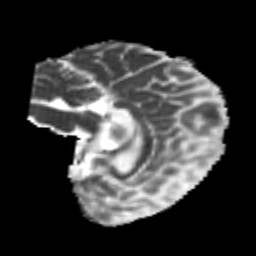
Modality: MD
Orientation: sagittal
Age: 24
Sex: female
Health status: healthy
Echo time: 0.074 s